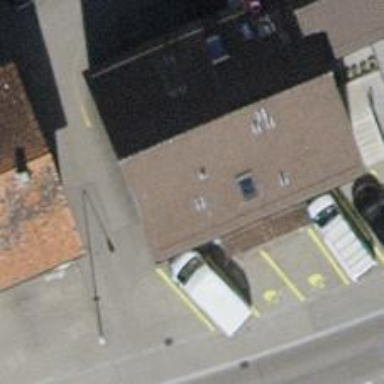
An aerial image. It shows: Restaurant.